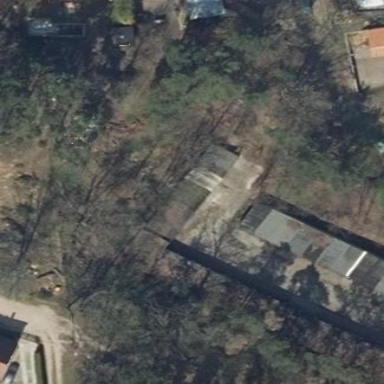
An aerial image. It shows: Group of garages.